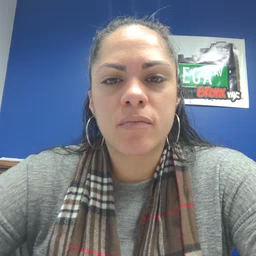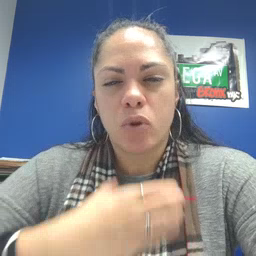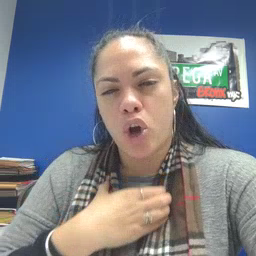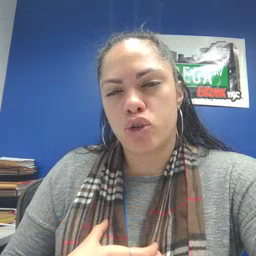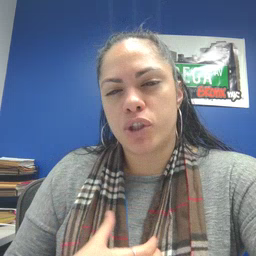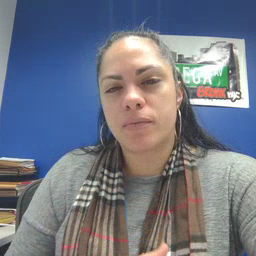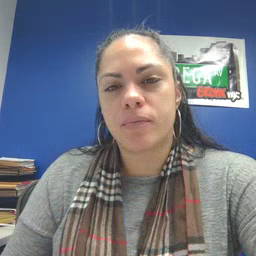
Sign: hungry